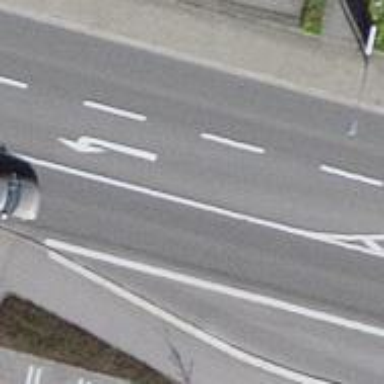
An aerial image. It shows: Primary highway with asphalt surface. There are sidewalks on both sides of the road.